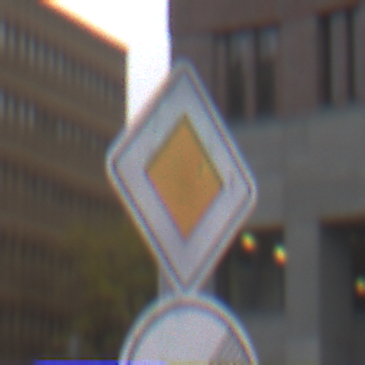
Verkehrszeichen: Vorfahrtsstrasse
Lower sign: EndeSaemtlicherBegrenzungen
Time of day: MorningAfternoon
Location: Outdoor (Urban)
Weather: Overcast
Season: NotSpecified
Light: Natural